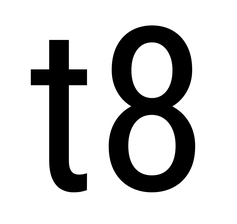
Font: Roboto_Condensed_Regular